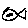
Label: fish